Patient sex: F
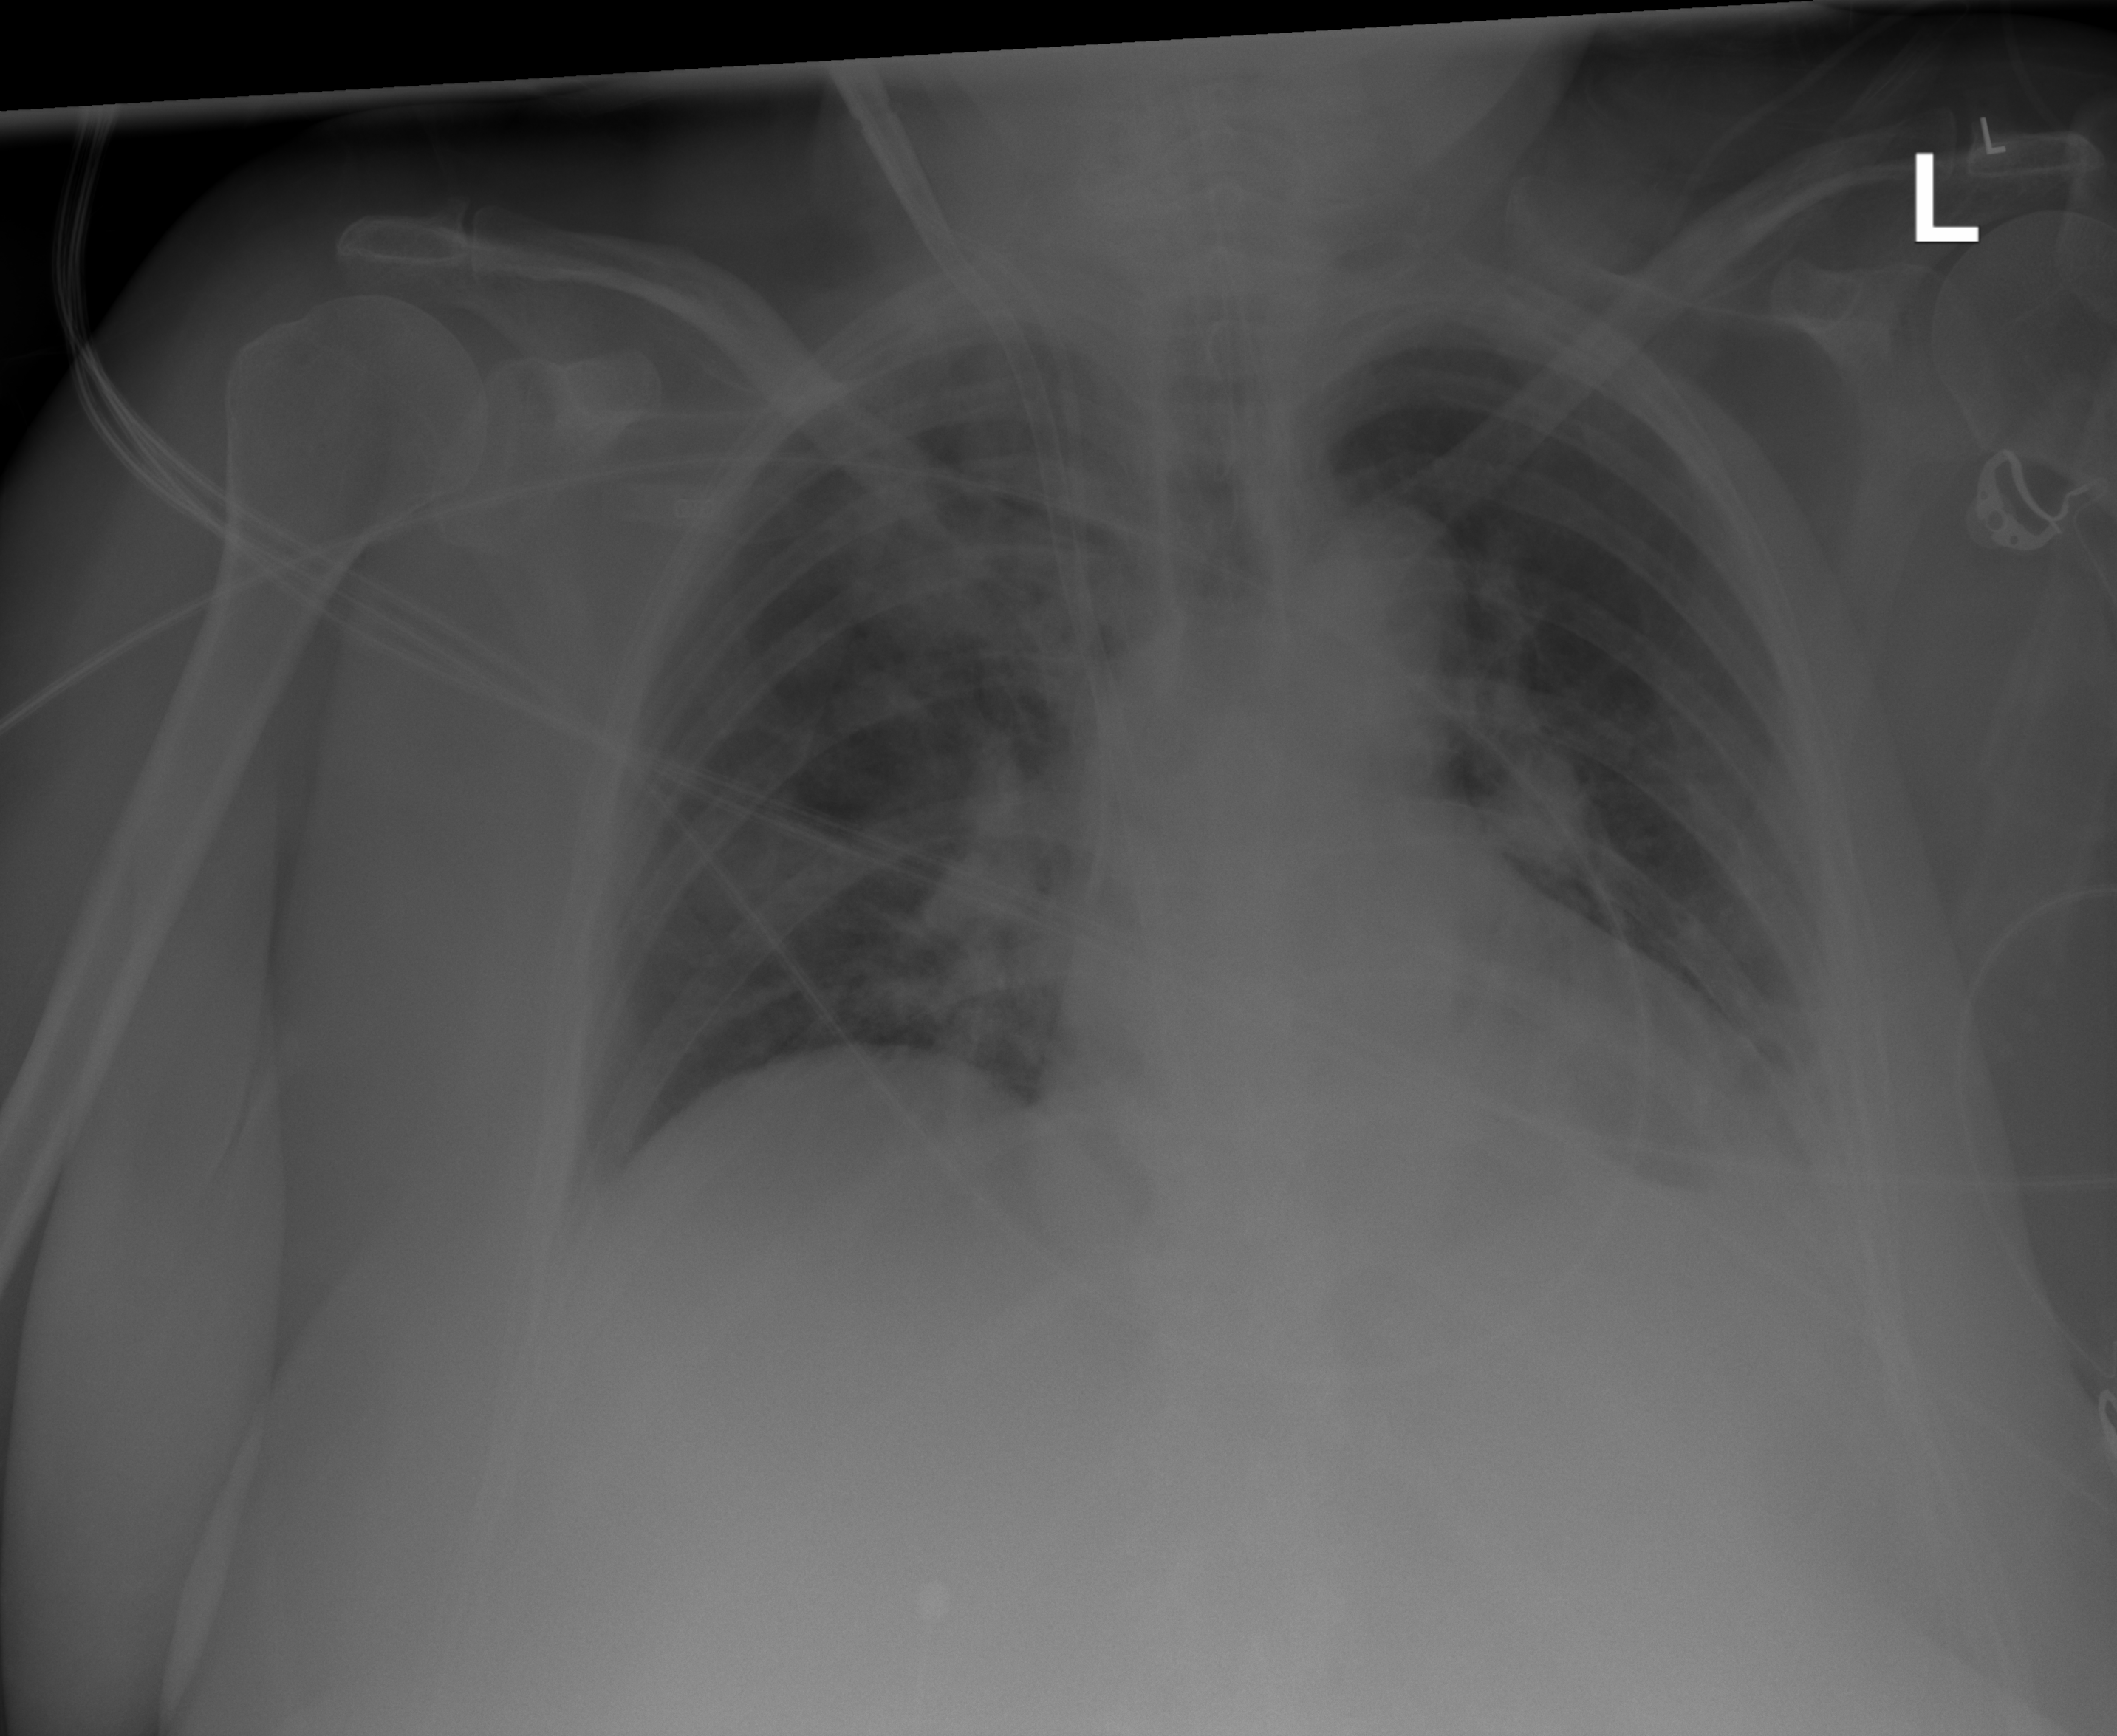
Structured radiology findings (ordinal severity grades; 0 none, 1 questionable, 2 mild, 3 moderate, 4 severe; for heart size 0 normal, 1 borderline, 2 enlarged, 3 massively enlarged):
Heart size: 2
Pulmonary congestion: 0
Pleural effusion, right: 0
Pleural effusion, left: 2
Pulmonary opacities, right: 2
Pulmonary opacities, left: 2
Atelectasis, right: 0
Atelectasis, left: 2